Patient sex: M
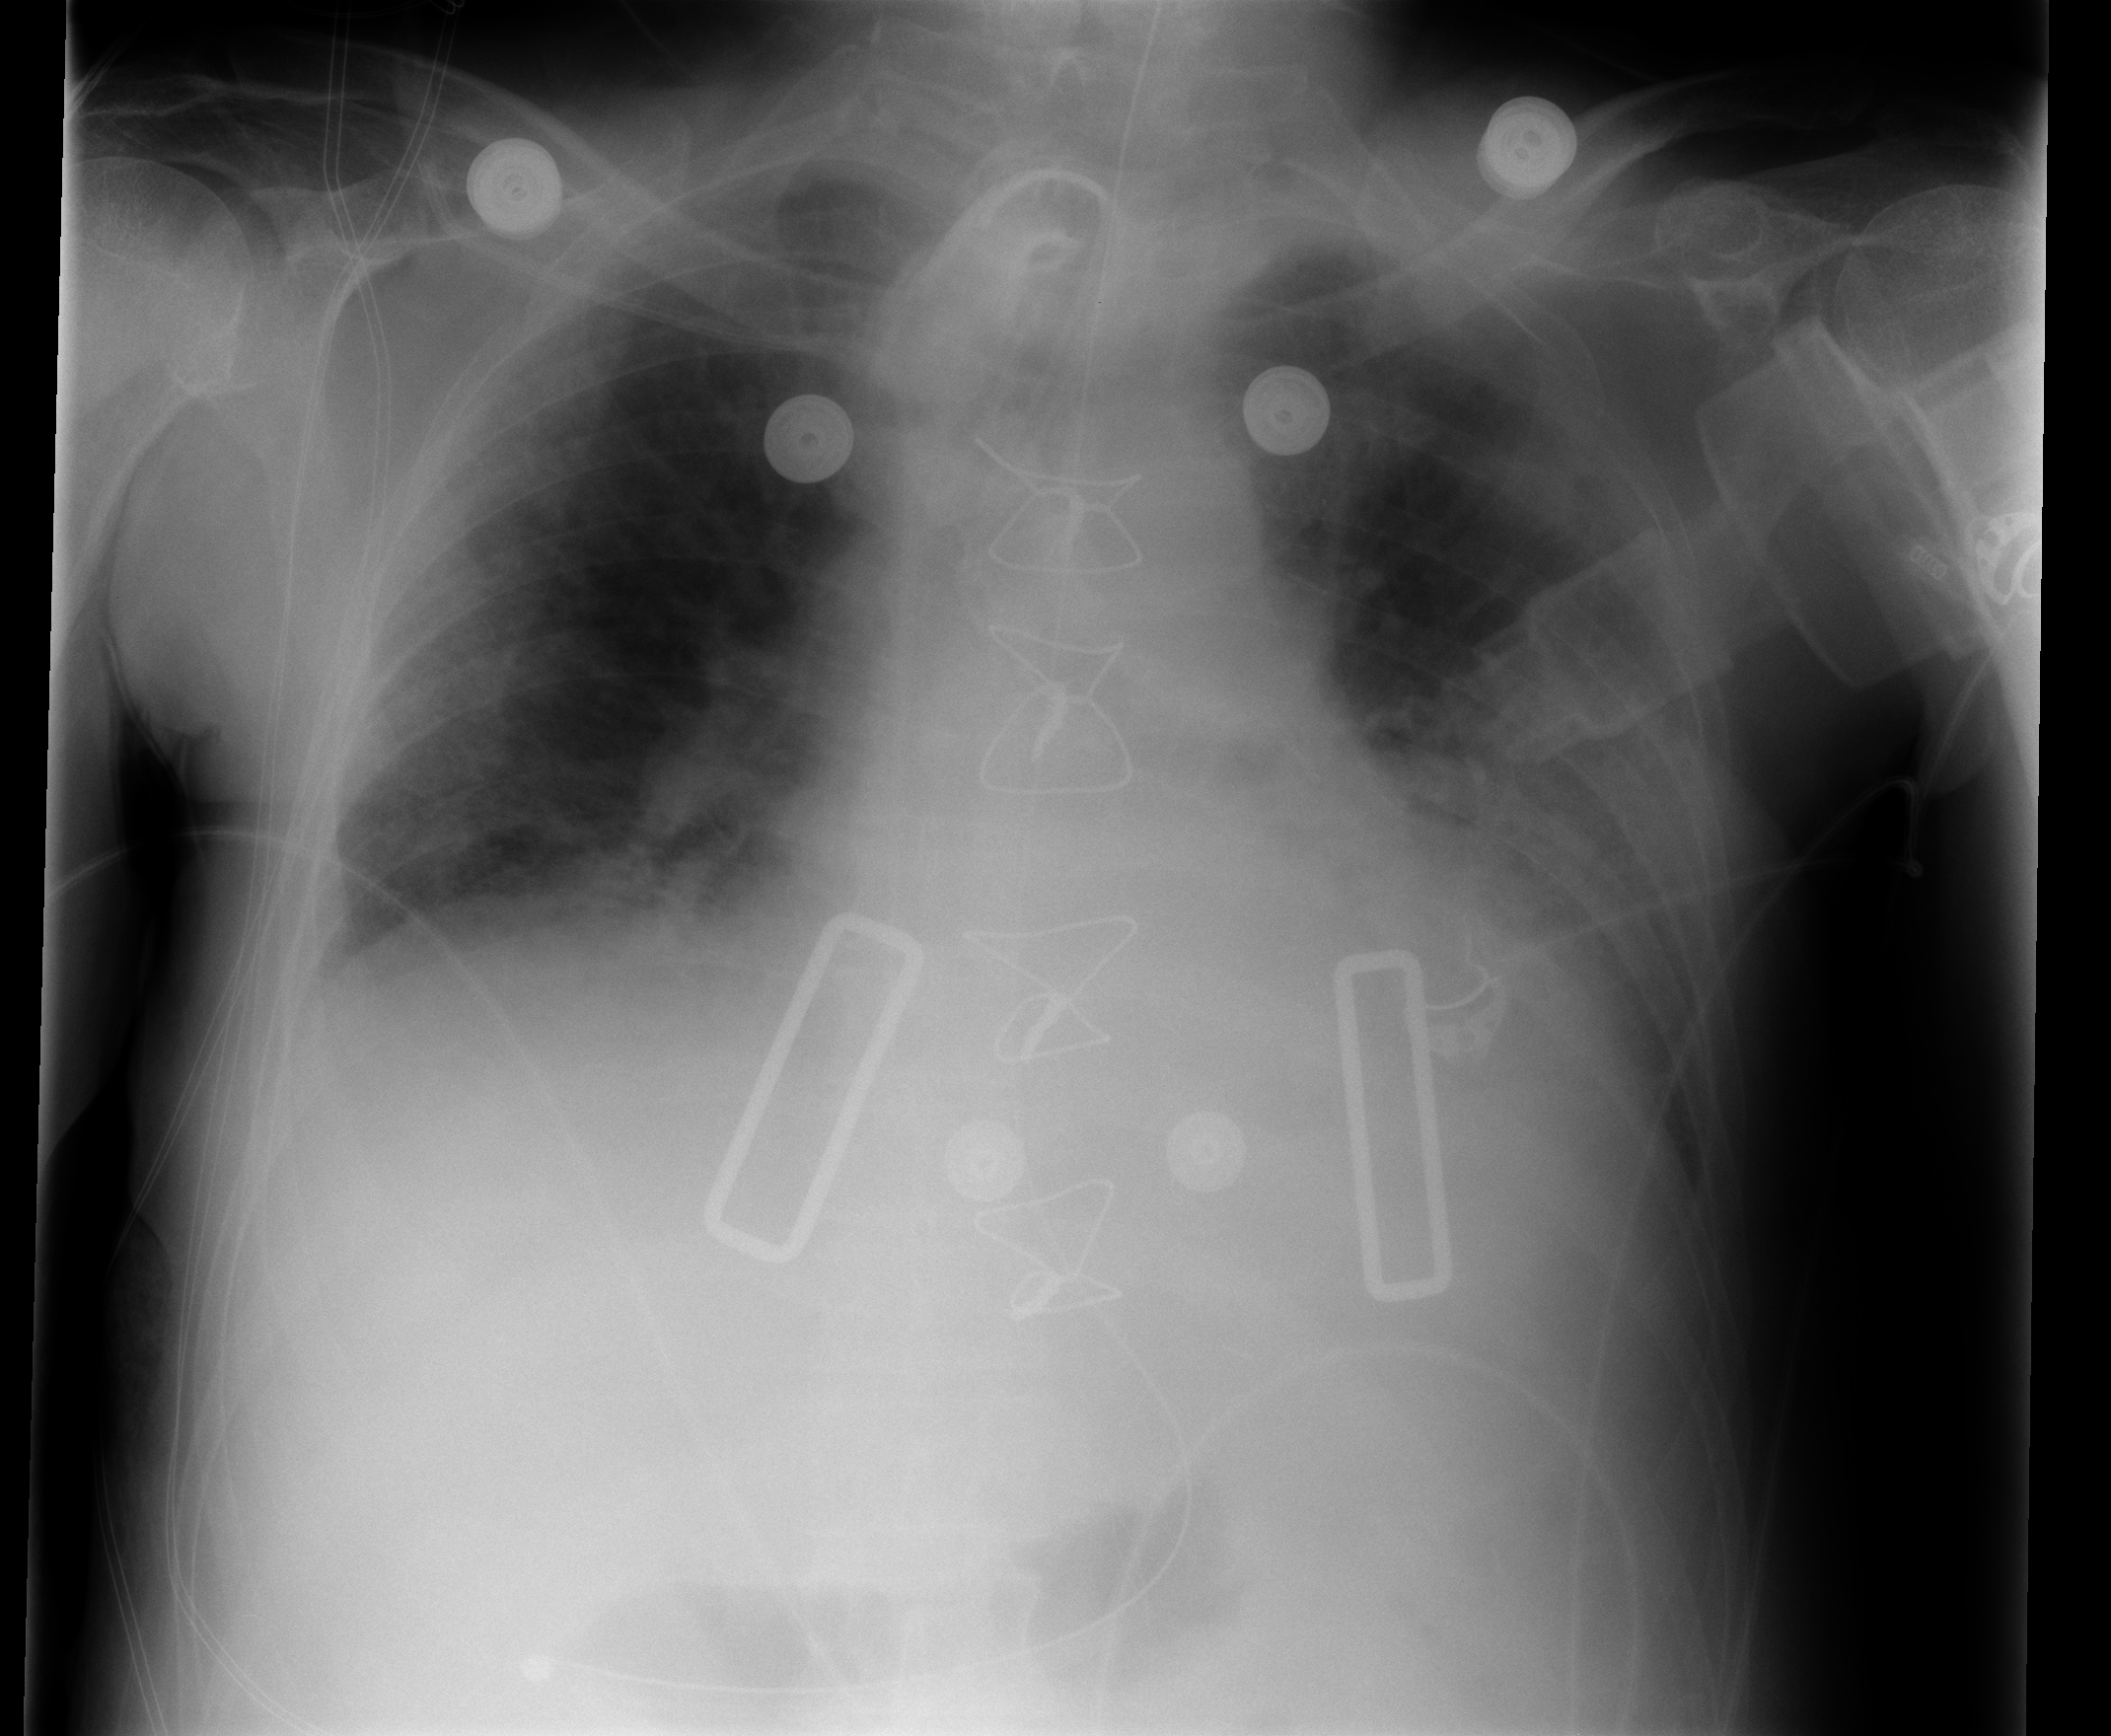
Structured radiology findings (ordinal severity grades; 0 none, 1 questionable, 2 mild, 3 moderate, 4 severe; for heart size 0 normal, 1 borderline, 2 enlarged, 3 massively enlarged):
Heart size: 2
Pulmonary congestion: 2
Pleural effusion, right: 1
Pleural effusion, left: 1
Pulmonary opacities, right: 2
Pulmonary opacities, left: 3
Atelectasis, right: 2
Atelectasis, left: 2